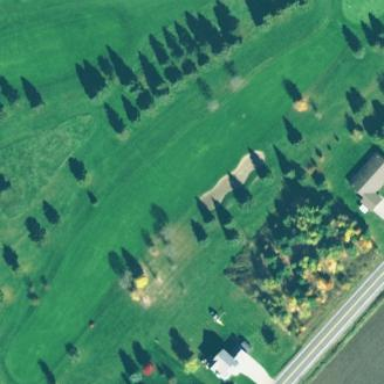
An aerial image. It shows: Grassy area designated as golf fairway.